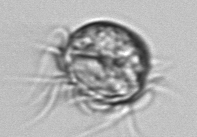
Label: Leegaardiella_ovalis